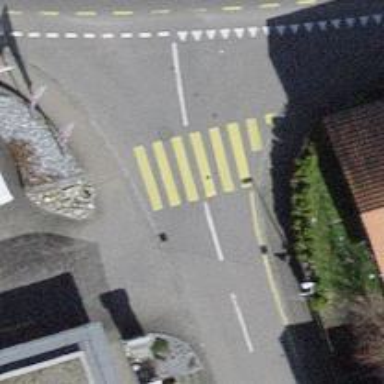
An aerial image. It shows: Uncontrolled zebra crossing with yellow markings on the road.